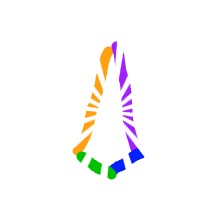
Shape: kite